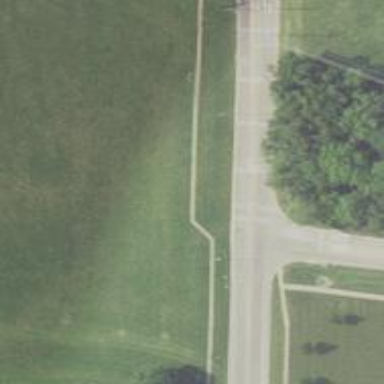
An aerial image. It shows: Road with left marking.